Field crop: maize
Growth stage: 2
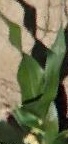
Species: maize